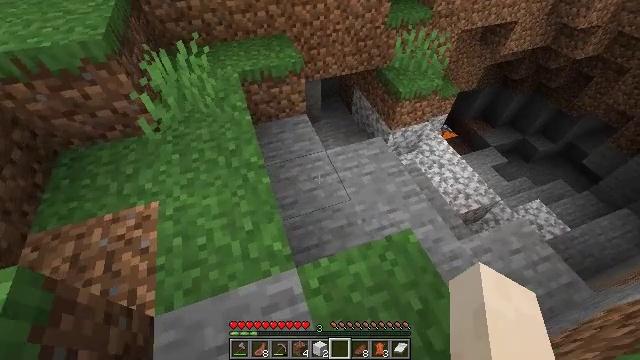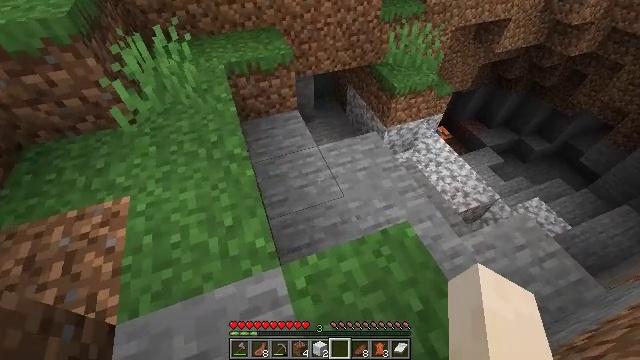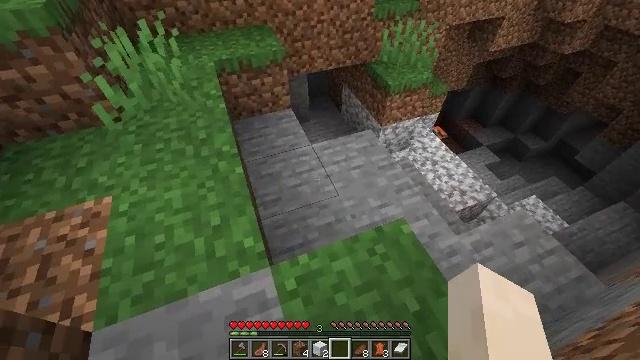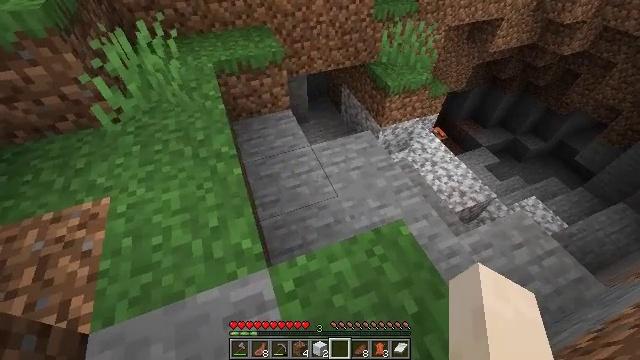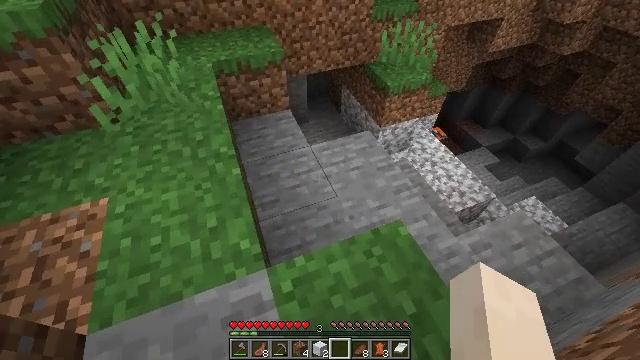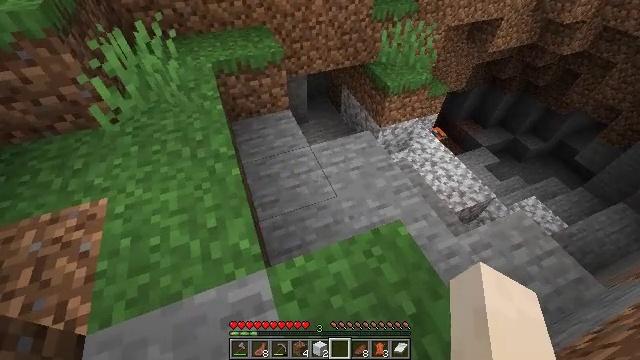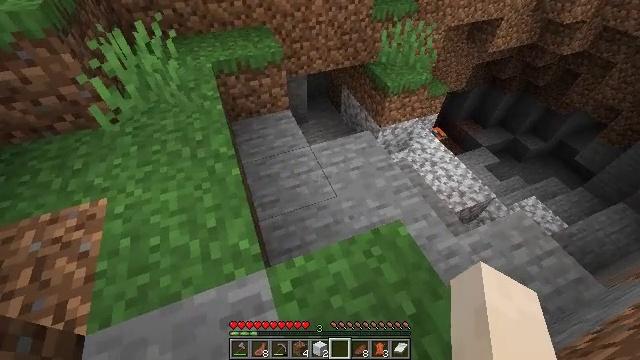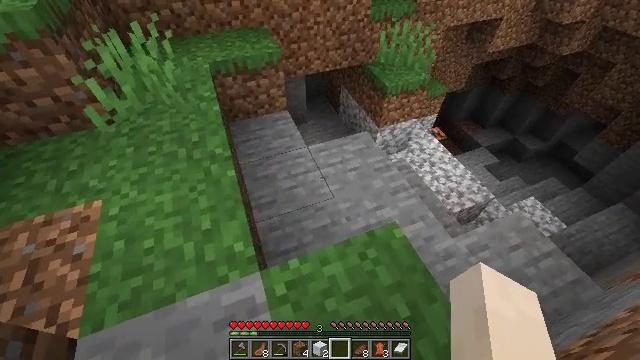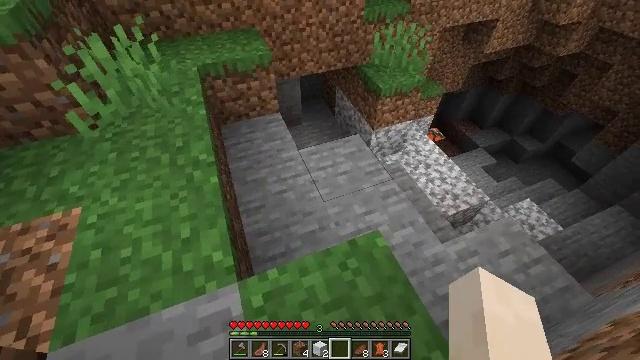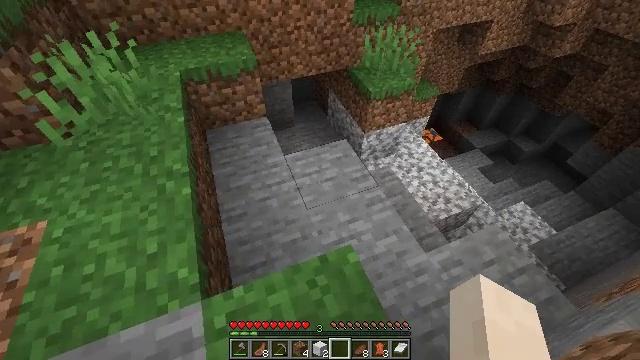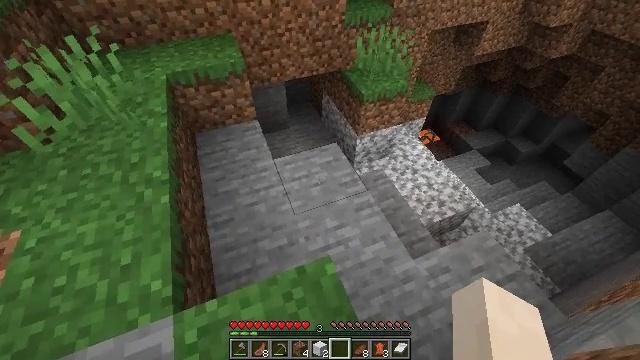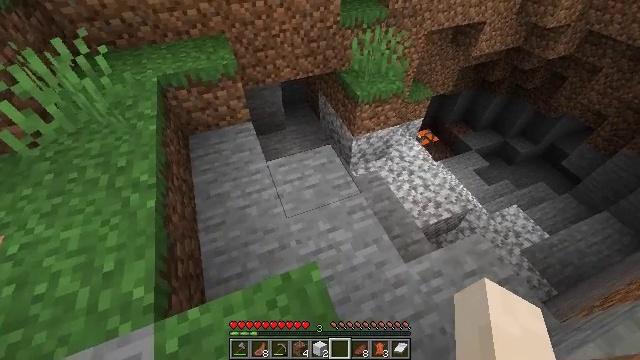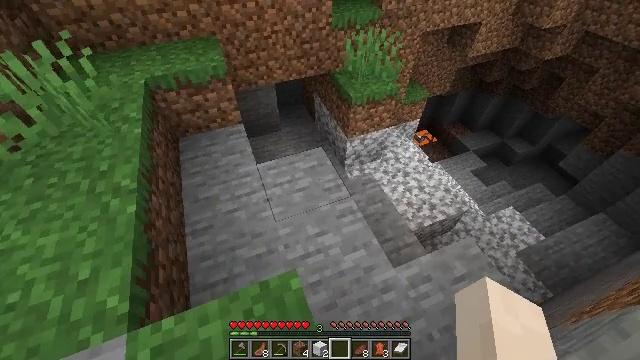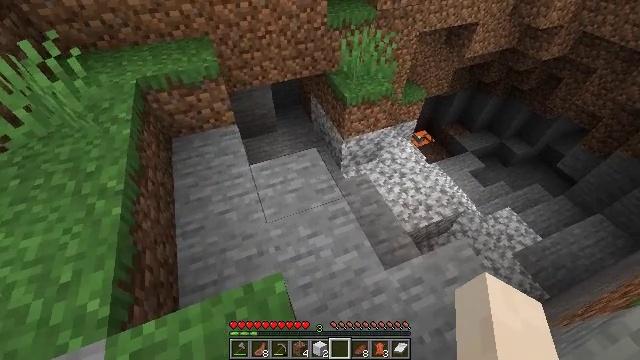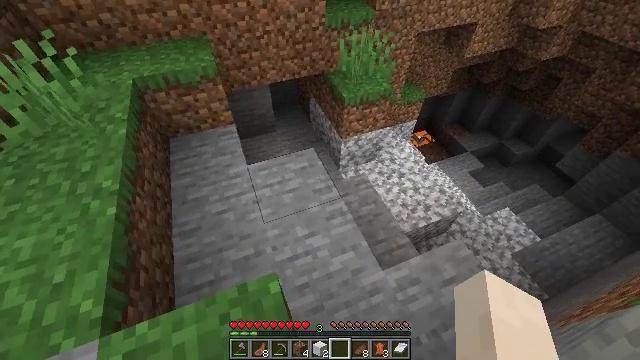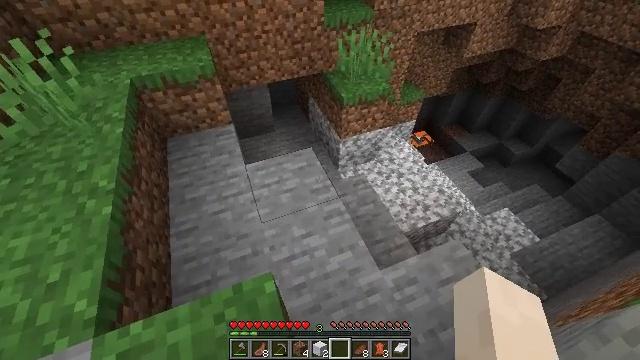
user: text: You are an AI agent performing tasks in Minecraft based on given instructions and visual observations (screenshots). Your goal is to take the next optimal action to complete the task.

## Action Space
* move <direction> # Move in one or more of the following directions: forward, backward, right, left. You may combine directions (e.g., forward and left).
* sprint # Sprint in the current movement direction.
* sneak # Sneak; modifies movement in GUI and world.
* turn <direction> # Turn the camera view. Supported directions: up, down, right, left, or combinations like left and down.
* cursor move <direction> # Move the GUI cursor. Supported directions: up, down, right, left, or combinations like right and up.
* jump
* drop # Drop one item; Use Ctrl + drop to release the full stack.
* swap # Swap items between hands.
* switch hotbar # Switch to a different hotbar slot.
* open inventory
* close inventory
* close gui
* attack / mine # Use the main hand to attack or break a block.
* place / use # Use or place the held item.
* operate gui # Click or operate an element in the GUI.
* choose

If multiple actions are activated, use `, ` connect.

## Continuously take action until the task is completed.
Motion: motion action
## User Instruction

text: Destroy the campfire carefully.
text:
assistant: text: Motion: move back, turn right and up
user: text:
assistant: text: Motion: move back
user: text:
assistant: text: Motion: no_op
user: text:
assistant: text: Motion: no_op
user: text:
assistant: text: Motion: no_op
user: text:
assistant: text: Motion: no_op
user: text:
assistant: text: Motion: move right
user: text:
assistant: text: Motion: move right
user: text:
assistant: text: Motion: move right
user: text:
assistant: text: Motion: move right
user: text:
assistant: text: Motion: move right
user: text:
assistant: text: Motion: no_op
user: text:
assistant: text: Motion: no_op
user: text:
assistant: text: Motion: no_op
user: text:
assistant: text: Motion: no_op
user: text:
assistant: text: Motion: no_op
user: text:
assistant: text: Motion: no_op
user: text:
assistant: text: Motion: no_op
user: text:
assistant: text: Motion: no_op
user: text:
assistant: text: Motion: no_op
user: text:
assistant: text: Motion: move right
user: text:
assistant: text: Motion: move right
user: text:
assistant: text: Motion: move right
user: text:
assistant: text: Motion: move right
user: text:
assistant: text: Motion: no_op
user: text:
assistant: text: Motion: no_op
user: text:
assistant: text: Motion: no_op
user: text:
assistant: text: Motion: no_op
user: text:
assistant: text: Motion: no_op
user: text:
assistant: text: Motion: no_op